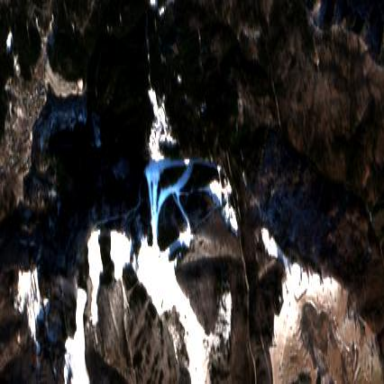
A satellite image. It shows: Area designated for winter sports.